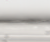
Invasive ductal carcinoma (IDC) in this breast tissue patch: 0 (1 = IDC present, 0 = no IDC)